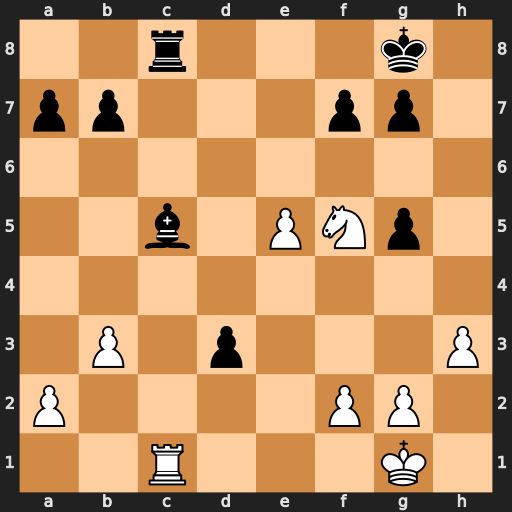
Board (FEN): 2r3k1/pp3pp1/8/2b1PNp1/8/1P1p3P/P4PP1/2R3K1
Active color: w
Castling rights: -
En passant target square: -
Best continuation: Ne7+ Bxe7 Rxc8+